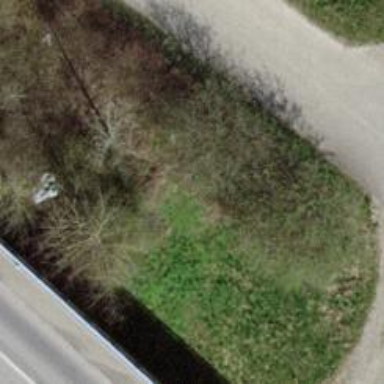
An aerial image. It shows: Hedge acting as barrier.